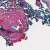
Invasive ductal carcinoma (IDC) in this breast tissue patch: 0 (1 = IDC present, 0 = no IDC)